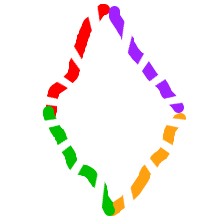
Shape: rhombus